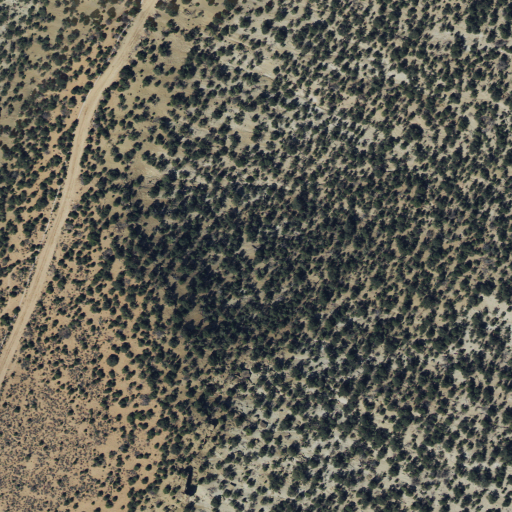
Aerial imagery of valley in Utah named Dry Fork Bull Canyon containing evergreen forest and shrub